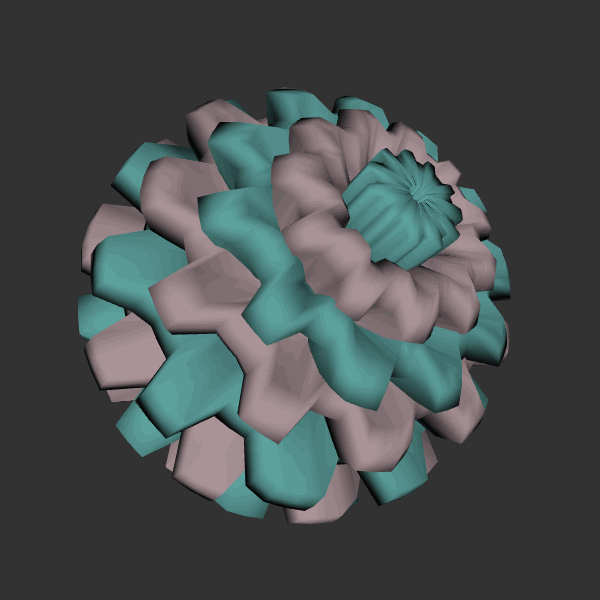
Background: dark